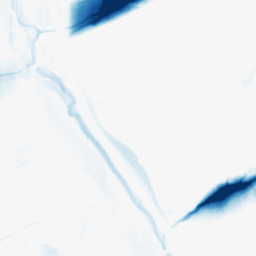
Category: morphological
Decomposition family: morphological_ellipse
Decomposition parameters: operation: closing
width: 50
height: 5
Upsampling method: sinc_blackman
Upsampling parameters: scale: 2
kernel_size: 16
Upsampling scale: 2